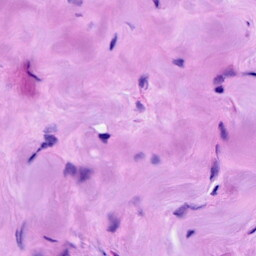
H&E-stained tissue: Breast